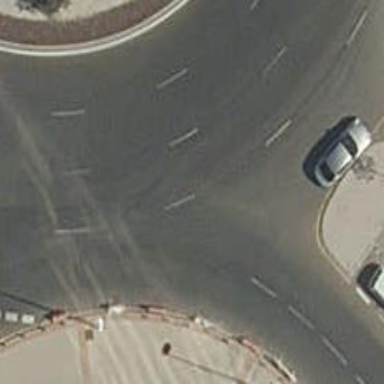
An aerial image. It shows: Residential road with asphalt surface leading up to roundabout.